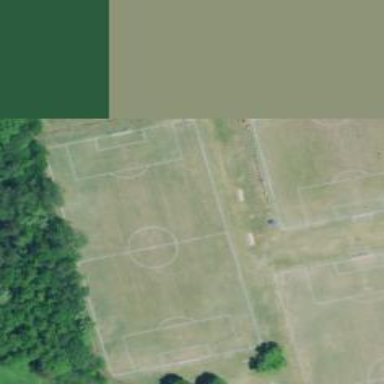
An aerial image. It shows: Soccer pitch with grass surface for leisure and sports.